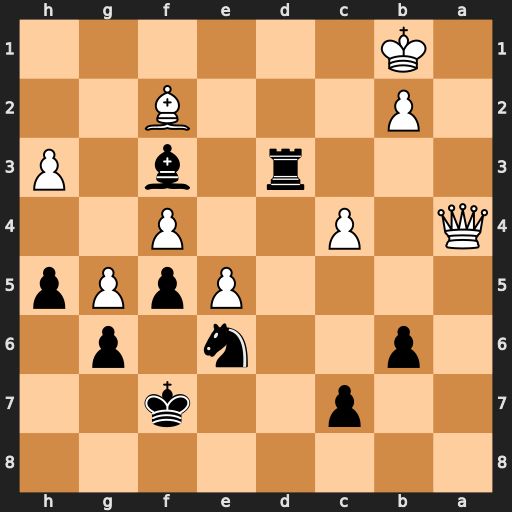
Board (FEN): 8/2p2k2/1p2n1p1/4PpPp/Q1P2P2/3r1b1P/1P3B2/1K6
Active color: b
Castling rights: -
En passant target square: -
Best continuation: Bd1 b3 Rxb3+ Ka2 Rb2+ Kxb2 Bxa4